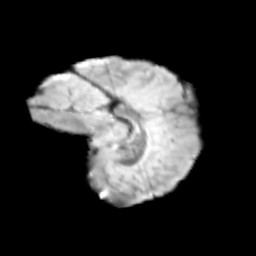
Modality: T2w
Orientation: sagittal
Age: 11
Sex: female
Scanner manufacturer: siemens
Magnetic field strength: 3 T
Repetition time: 3.8 s
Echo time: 0.07 s